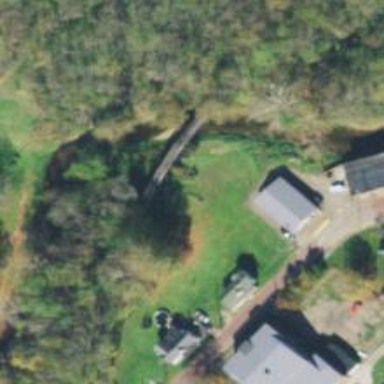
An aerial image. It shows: Abandoned railway bridge.